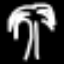
Label: palm tree